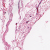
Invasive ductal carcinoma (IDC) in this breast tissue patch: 0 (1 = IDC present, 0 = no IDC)